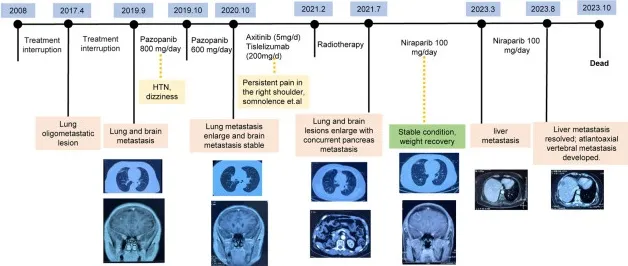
Overview of Treatment Interventions in a 50-Year-Old Patient Diagnosed with ccRCC.
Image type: radiology (ct)